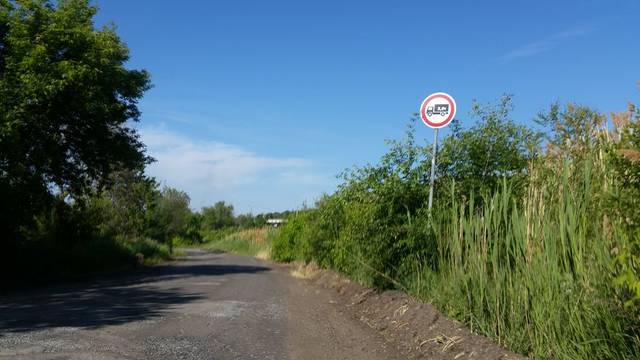
Region: Russia
Coordinates: 54.305, 48.402